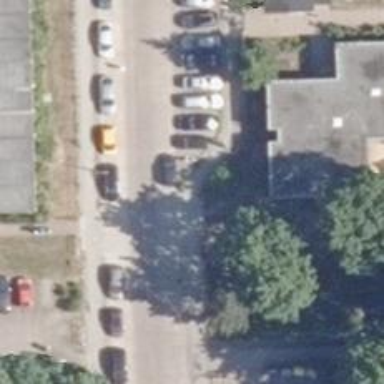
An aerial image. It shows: Sidewalk along the footway.